Interaction volume radius: 5 \u00c5
Interaction volume height: 20 \u00c5
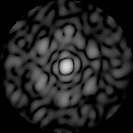
Disorder parameter: 0.7775